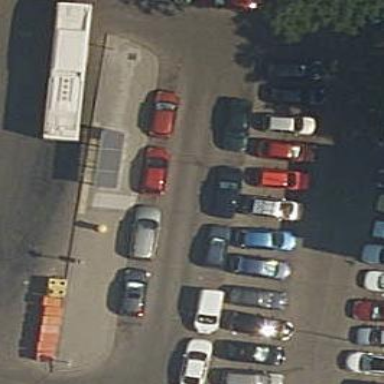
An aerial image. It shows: Parking available on the street side.